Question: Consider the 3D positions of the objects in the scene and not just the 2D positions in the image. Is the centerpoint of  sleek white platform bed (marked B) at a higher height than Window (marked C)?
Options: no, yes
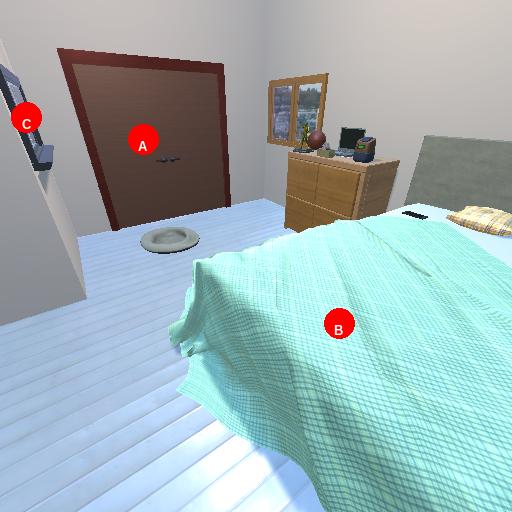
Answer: no